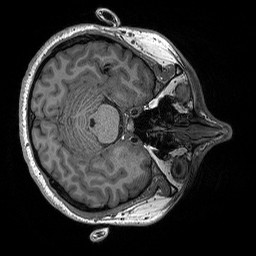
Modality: T1w
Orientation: axial
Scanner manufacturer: siemens
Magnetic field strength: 3 T
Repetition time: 2.3 s
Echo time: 0.00298 s